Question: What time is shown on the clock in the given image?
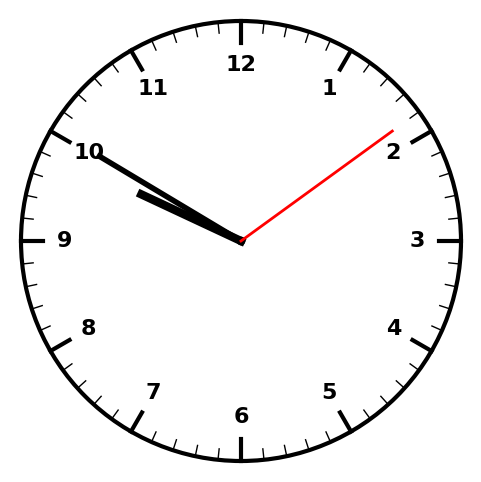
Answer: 09:50:09